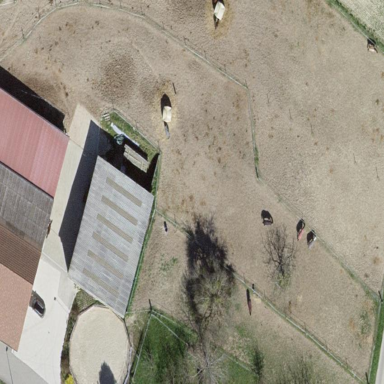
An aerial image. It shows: Paddock used for animal keeping.